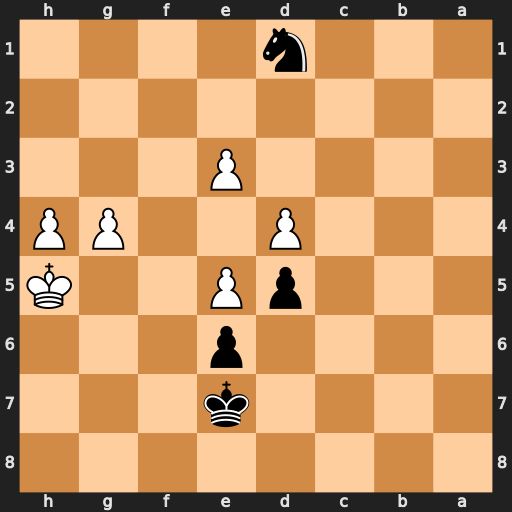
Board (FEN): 8/4k3/4p3/3pP2K/3P2PP/4P3/8/3n4
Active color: b
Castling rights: -
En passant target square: -
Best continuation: Kf7 Kg5 Nxe3